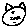
Label: cat